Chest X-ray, AP view. Patient: 42 years old, sex M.
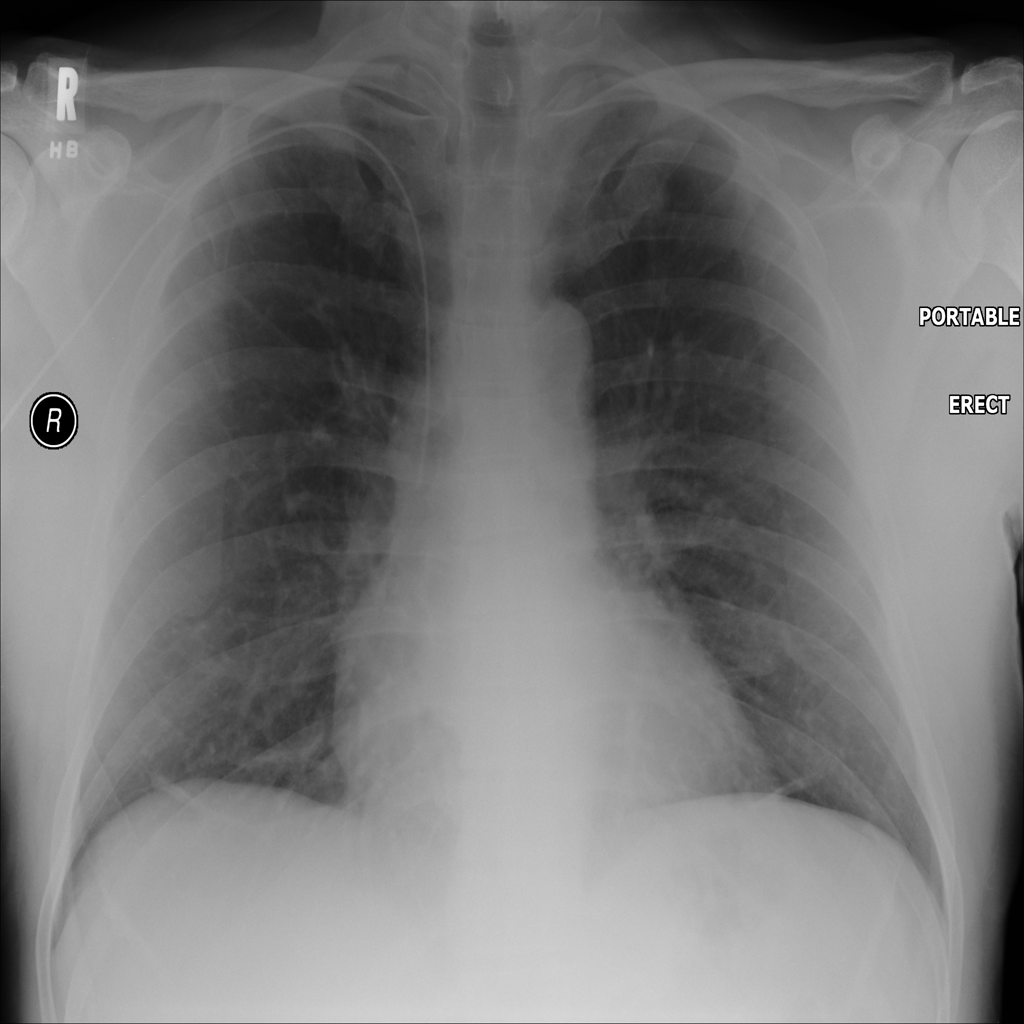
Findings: No Finding